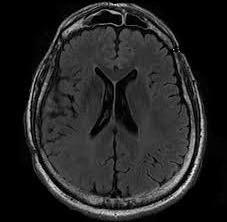
Label: notumor